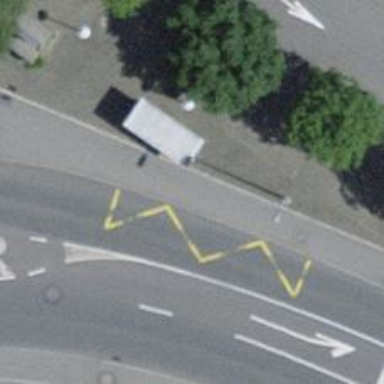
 serving as platform for public transportation."